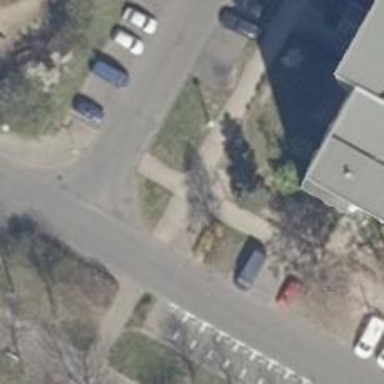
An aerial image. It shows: Concrete footway.